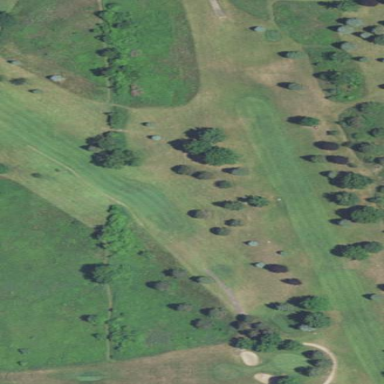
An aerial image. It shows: Golf rough area.